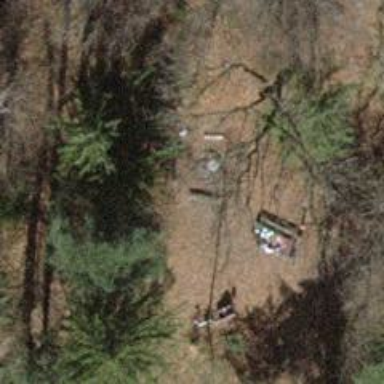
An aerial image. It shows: Picnic site popular for tourists.